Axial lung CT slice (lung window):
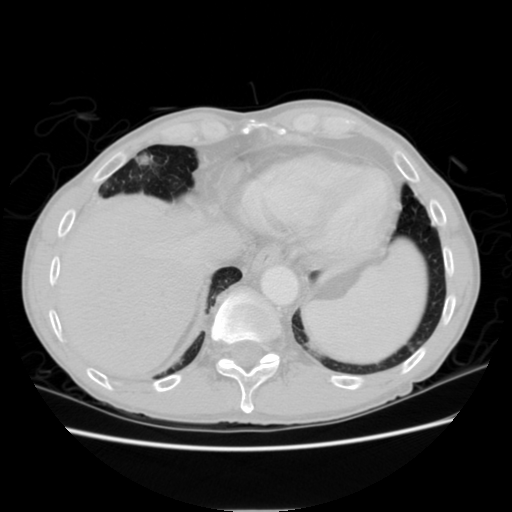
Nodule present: yes
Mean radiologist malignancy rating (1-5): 4.5